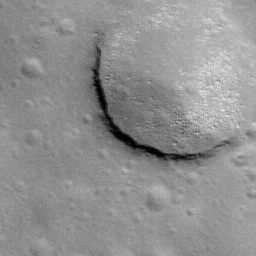
Pit: Mare Moscoviense Pit
Host crater: Mare Moscoviense
Host type: mare
Lunar coordinates: latitude 29.503, longitude 150.465